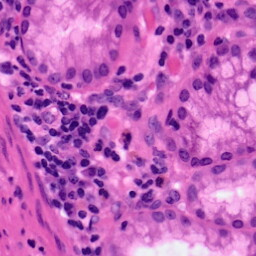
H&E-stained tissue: Pancreatic